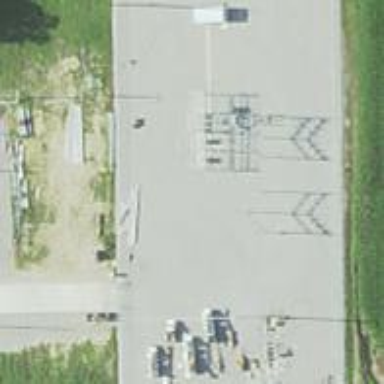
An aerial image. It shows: Power substation.